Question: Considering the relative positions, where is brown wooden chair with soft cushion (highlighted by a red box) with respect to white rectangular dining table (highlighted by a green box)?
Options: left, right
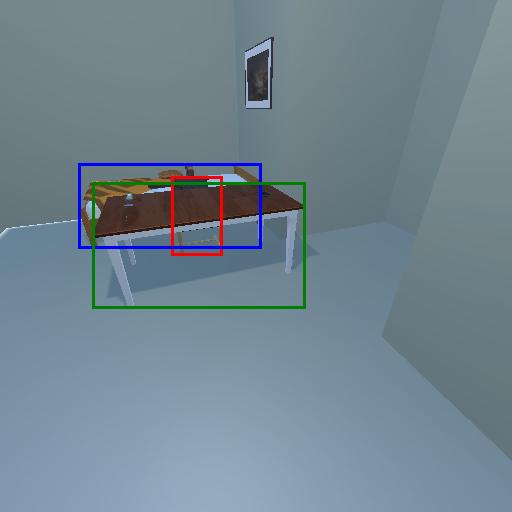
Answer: left